Field crop: tomato
Growth stage: 2
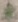
Species: solanum